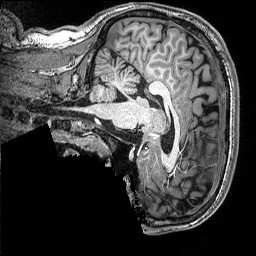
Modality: T1w
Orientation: sagittal
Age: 21
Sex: male